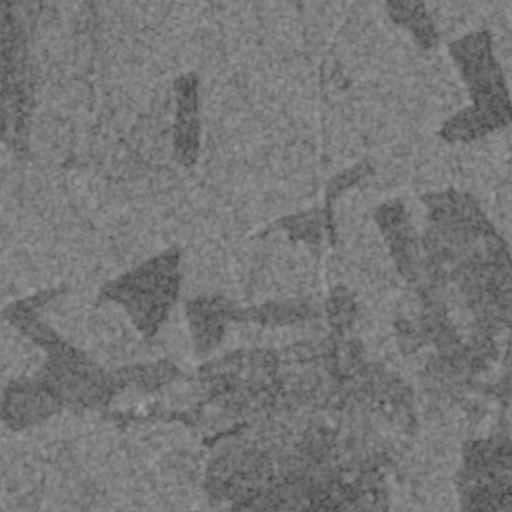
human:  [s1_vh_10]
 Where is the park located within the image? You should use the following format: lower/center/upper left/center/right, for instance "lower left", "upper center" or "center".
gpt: The park is located in the lower center of the image.
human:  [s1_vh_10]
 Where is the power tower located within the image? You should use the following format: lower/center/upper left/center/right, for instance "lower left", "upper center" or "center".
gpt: The power tower is located in the lower right of the image.
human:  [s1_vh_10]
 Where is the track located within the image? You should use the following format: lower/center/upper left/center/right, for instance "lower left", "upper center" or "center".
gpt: There is no track in the image.

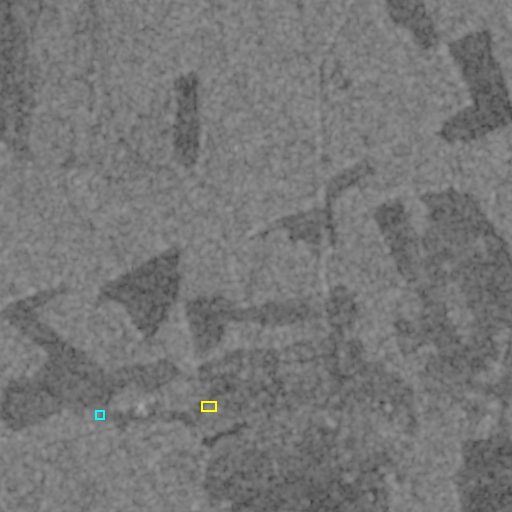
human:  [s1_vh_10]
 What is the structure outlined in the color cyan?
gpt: The structure outlined in cyan is a landfill.
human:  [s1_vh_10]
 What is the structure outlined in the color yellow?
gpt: The structure outlined in yellow is a park.
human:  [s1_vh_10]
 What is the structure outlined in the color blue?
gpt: There is no blue outline.